Interaction volume radius: 5 \u00c5
Interaction volume height: 25 \u00c5
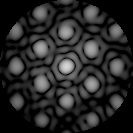
Disorder parameter: 0.2854